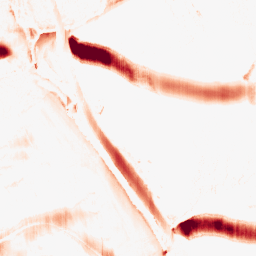
Category: morphological
Decomposition family: morphological_ellipse
Decomposition parameters: operation: opening
width: 30
height: 5
Upsampling method: bicubic
Upsampling parameters: scale: 2
Upsampling scale: 2